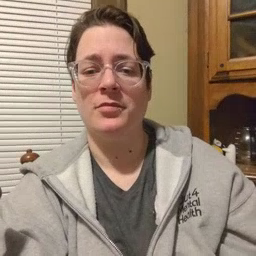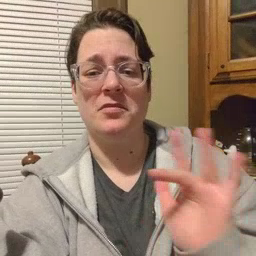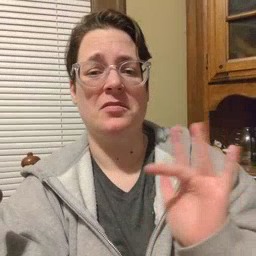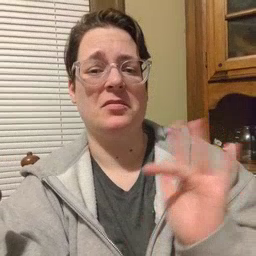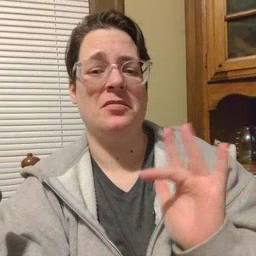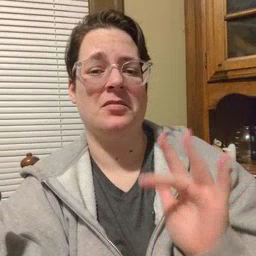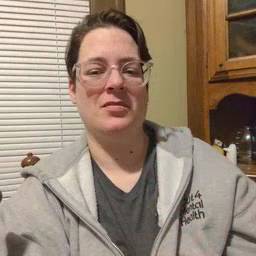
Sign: yucky